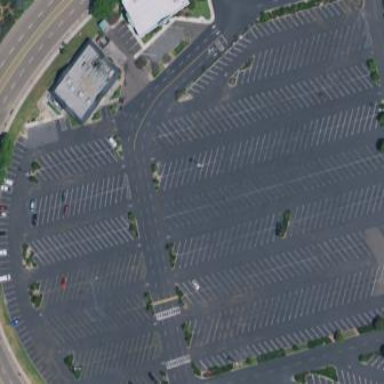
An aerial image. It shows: Parking area with asphalt surface.